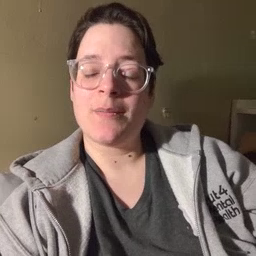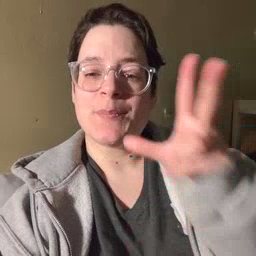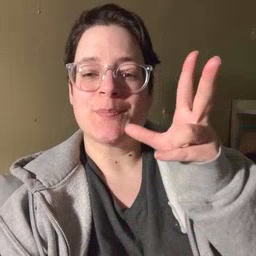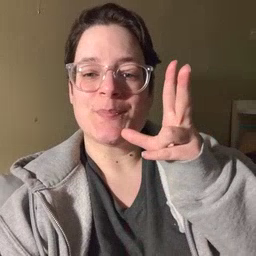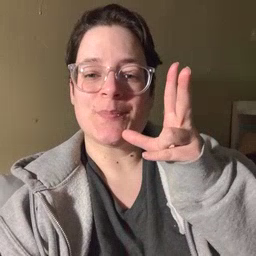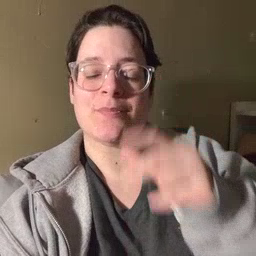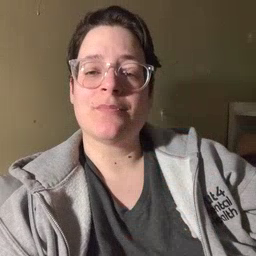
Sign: hen